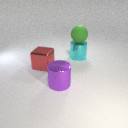
large cyan metal cylinder behind large red metal cube